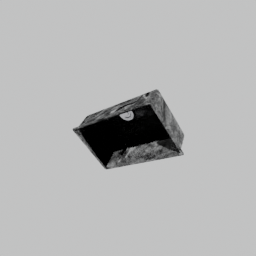
Label: appliances